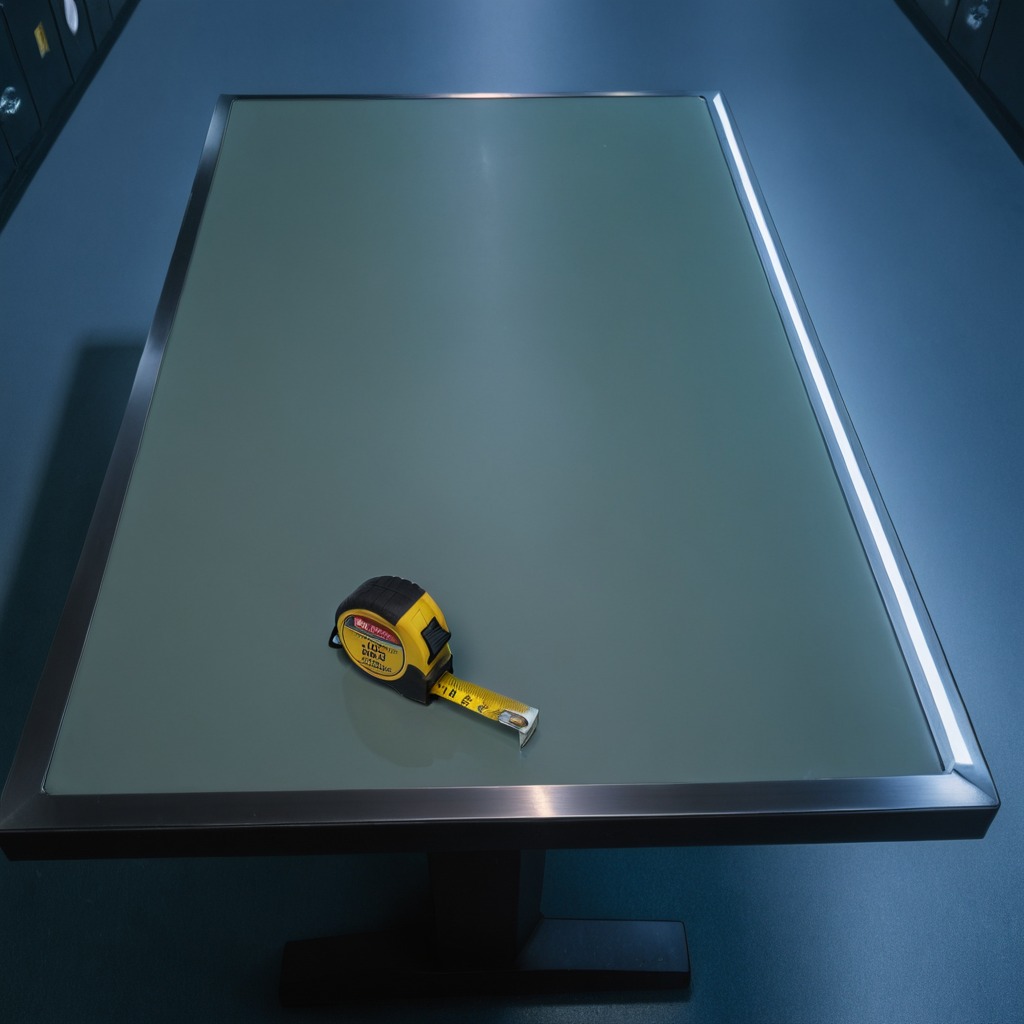
A measuring tape lies on a clean empty table in a railway signal maintenance room lit by harsh overhead fluorescents.